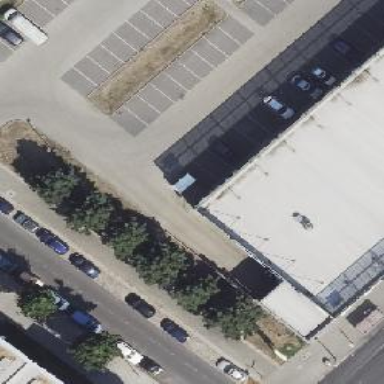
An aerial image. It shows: Parking available on the street side.